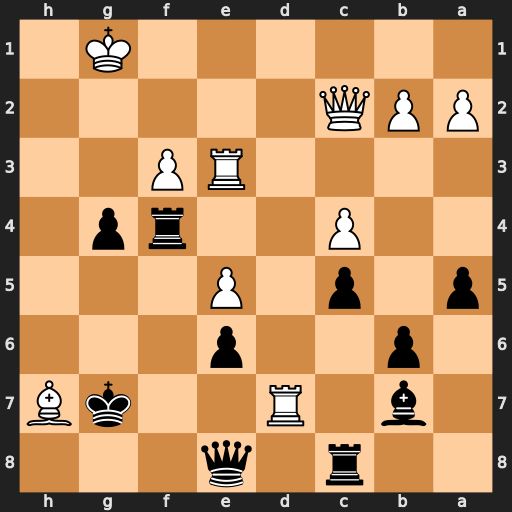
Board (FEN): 2r1q3/1b1R2kB/1p2p3/p1p1P3/2P2rp1/4RP2/PPQ5/6K1
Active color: b
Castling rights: -
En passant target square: -
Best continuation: Qxd7 Qg6+ Kh8